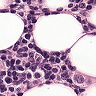
Metastatic tissue present: no